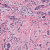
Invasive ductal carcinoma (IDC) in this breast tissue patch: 1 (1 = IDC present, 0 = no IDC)